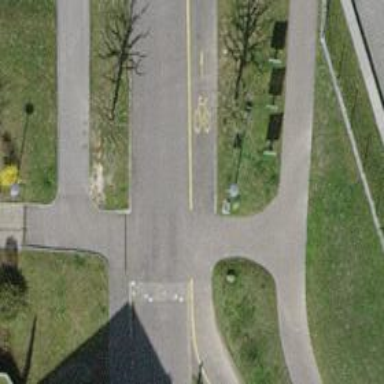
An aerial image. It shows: Asphalt road in residential area with opposite cycleway.